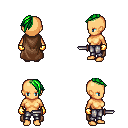
a pixel art fantasy rpg character, female body template, human, tanned skin, brown cape, metal pants, green long mohawk hairstyle, gold gloves, dagger, four views (front, back, left, right), 2x2 character sprite sheet, small pixel art, hard edges, no anti-aliasing